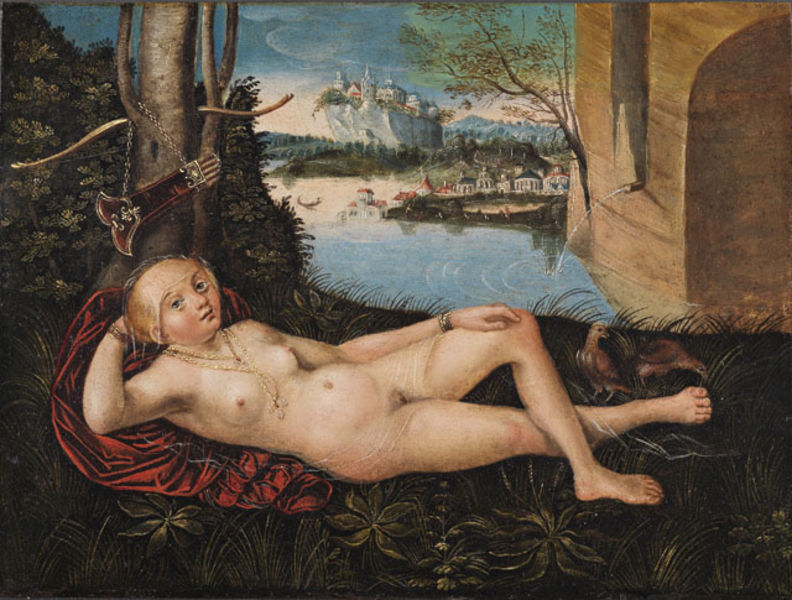
Titel: Ruhende Quellnymphe
Künstler: Lucas Cranach (Nachfolger)
Standort: Karlsruhe
Institution: Staatliche Kunsthalle Karlsruhe
Schlagwörter: akt, baum, berg, blau, blätter, felsen, gemälde, hand, haut, himmel, kopf, körper, laub, nackt, vogel, wasser, fluss, grün, landschaft, mädchen, see, stadt, braun, brust, busen, frau, holz, orange, schmuck, blick, dach, gras, haus, rot, schleier, schloss, tuch, wiese, beige, blond, jung, wand, architektur, arm, augen, mensch, samt, stein, taube, instrument, öl, ast, horizont, natur, stamm, vögel, brücke, busch, büsche, gebüsch, gewand, haare, mantel, blatt, pflanzen, wald, anhöhe, brunnen, beine, bein, brüste, schiff, liegen, ruhen, bogen, ort, fels, gebirge, kette, dorf, dächer, mauer, farbe, kuh, naiv, rast, romantik, ölgemälde, weiblich, glatze, liegend, schenkel, halskette, fleisch, burg, tauben, ketten, helm, göttin, jagd, armband, nymphe, venus, aquädukt, laute, leier, köcher, pfeil, brunne, artemis, diana, pfeile, rinne, aum, rohr, harve, bgen, speier, wiede, cranach, liegefigur, pfeil und bogen, blau grün, wasserrohr, ausrasten, lukretia, hügel berg, wachteln, müdchen, wäre es sinnvoll zu erklären worum es geht?, lcranach